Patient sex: M
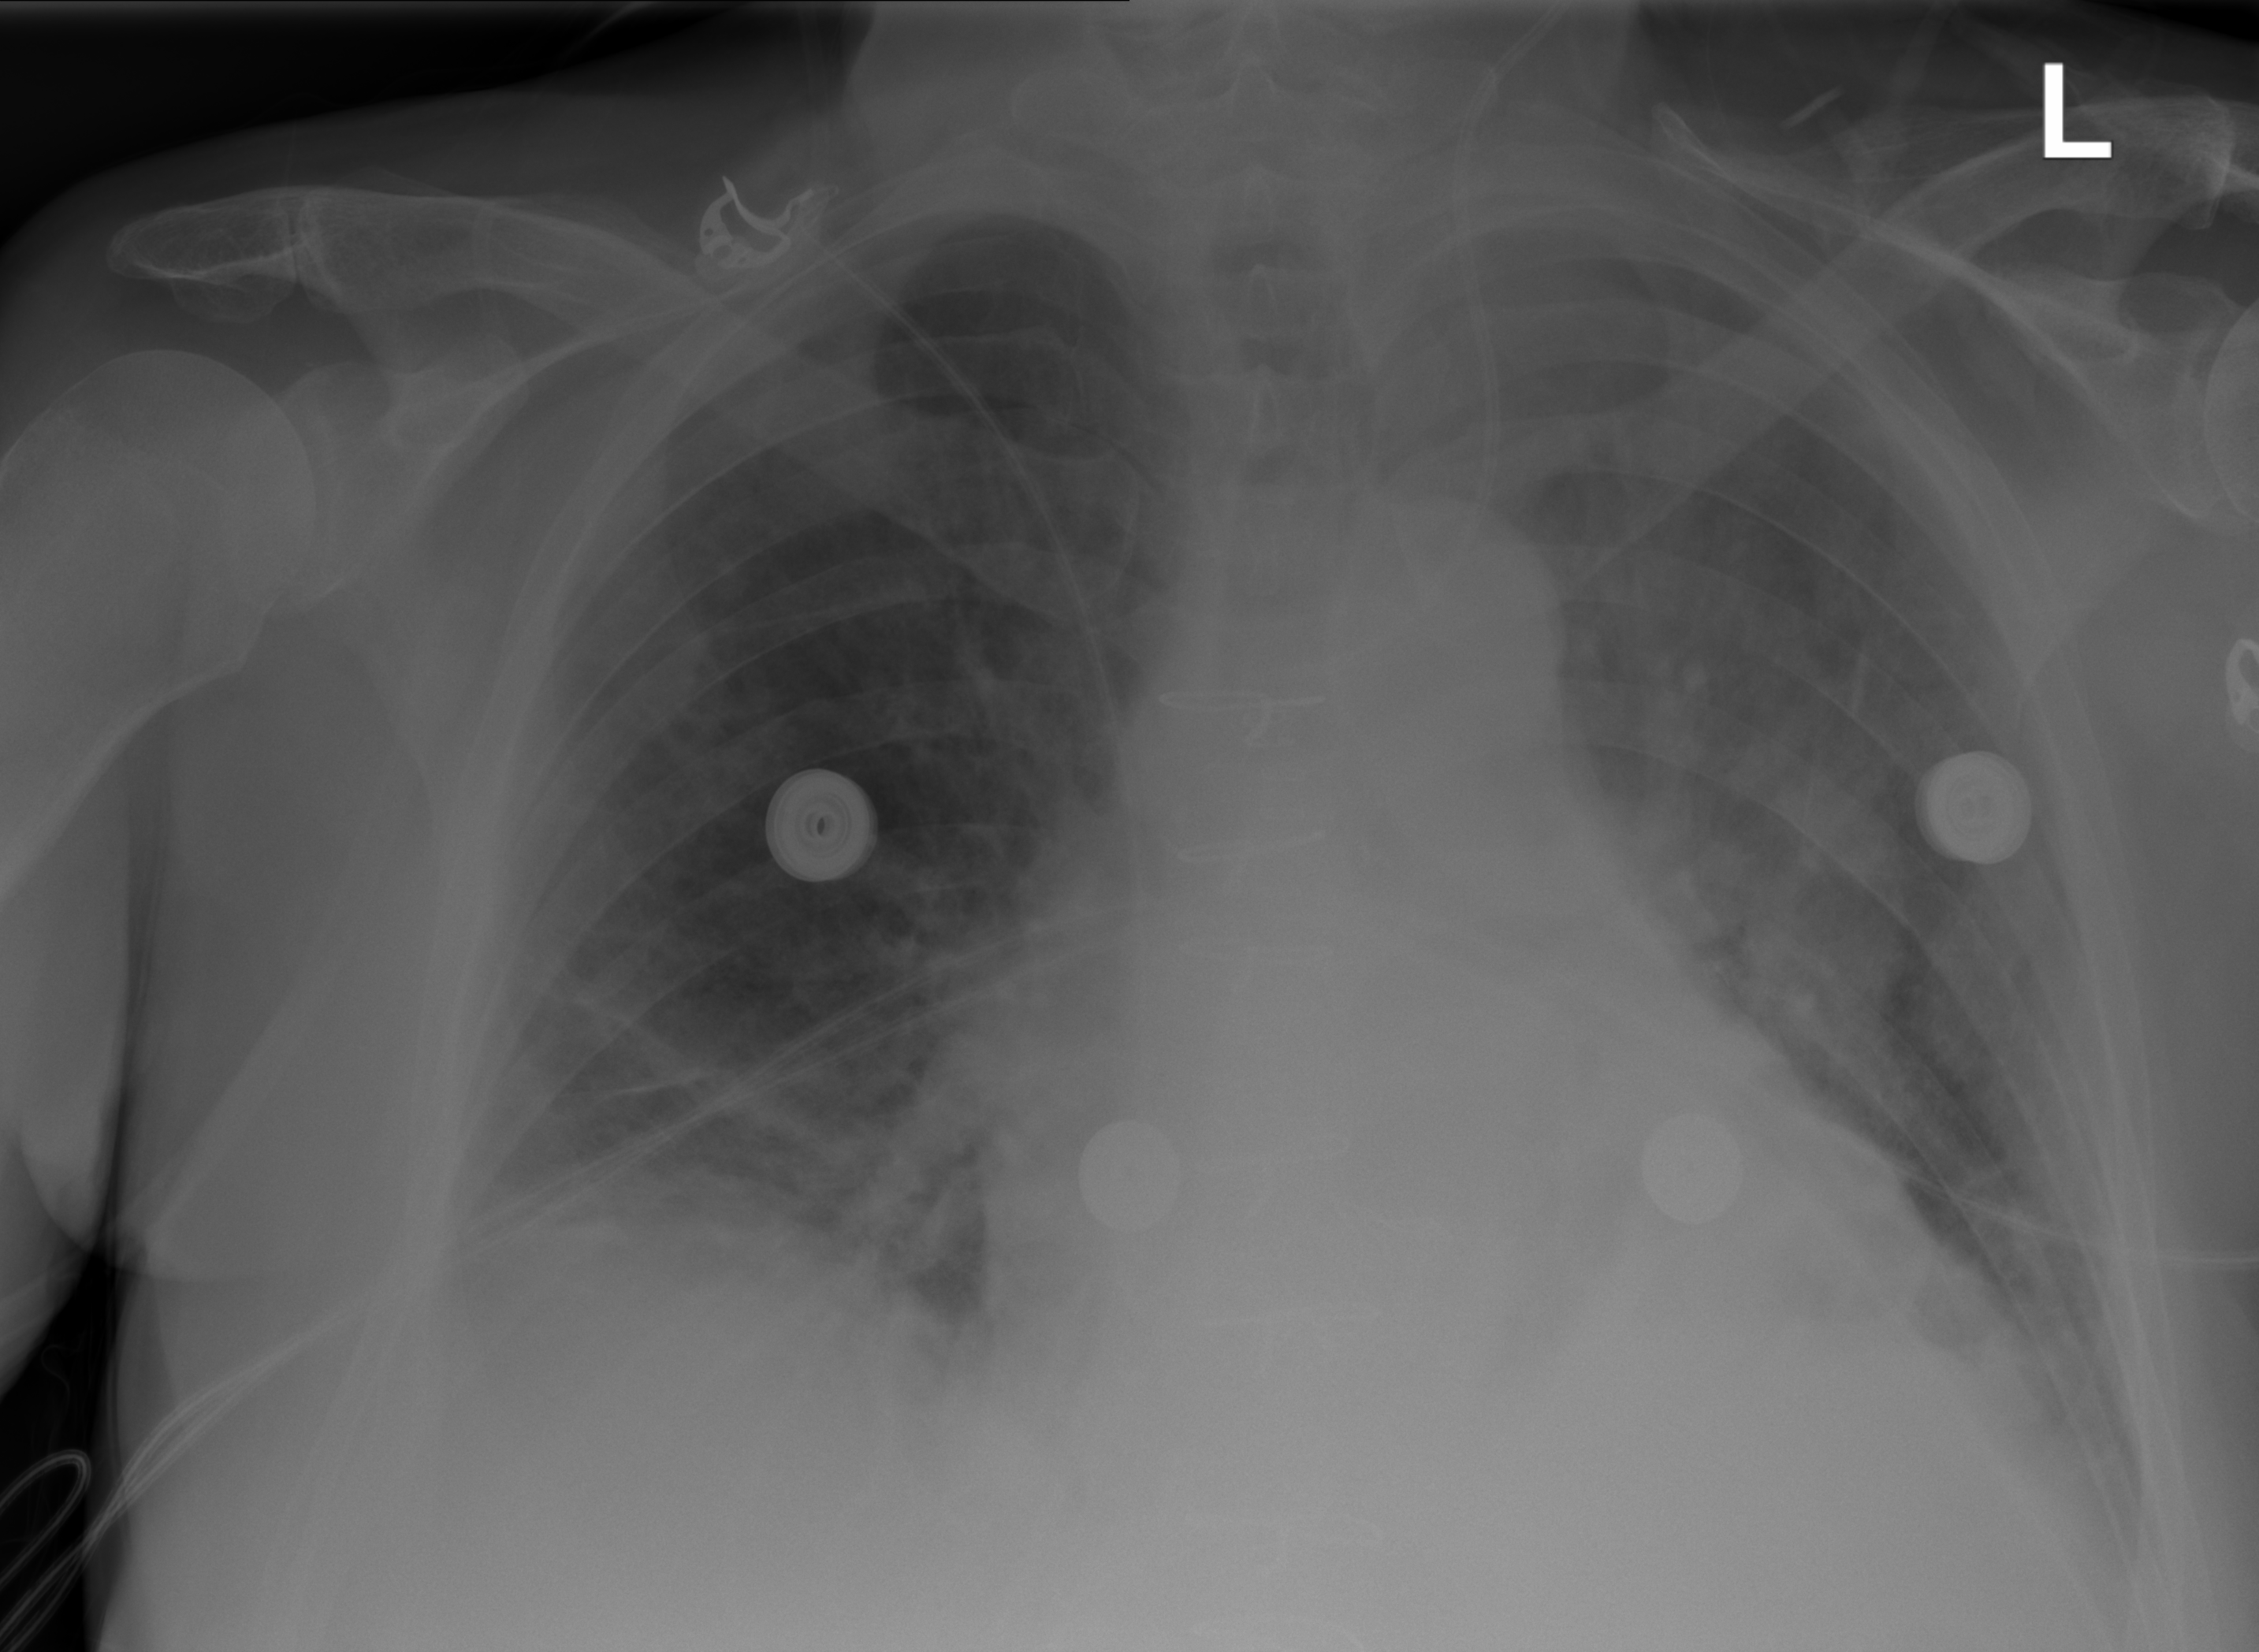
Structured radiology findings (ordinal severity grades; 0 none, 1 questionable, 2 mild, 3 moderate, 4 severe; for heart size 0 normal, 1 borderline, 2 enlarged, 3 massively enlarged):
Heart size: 2
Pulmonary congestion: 2
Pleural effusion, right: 2
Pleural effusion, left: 2
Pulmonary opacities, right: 2
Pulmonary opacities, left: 2
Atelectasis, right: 2
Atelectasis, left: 2